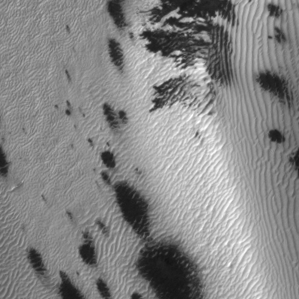
Label: frost